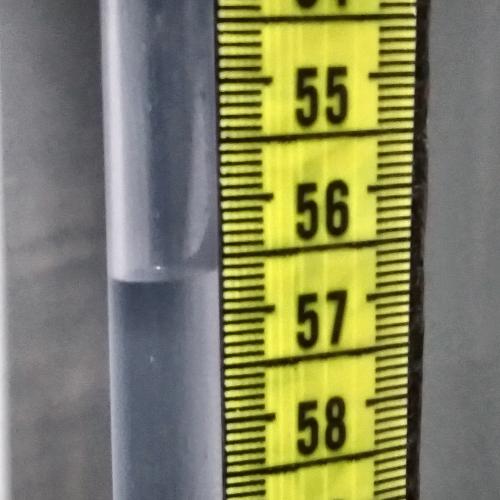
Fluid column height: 56.7 cm